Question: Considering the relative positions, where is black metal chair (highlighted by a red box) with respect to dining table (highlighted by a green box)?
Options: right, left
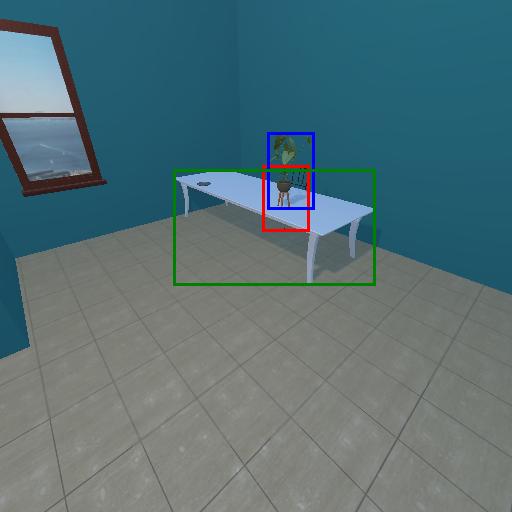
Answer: right